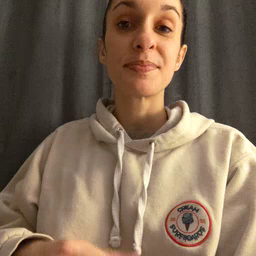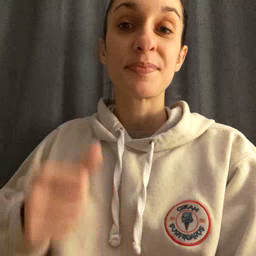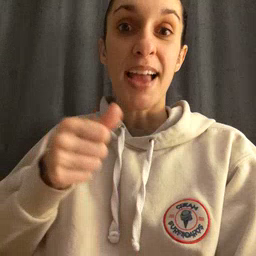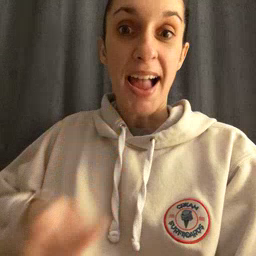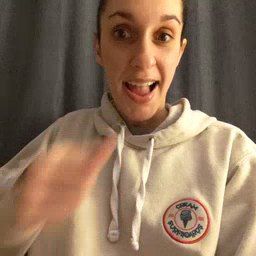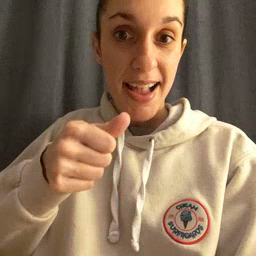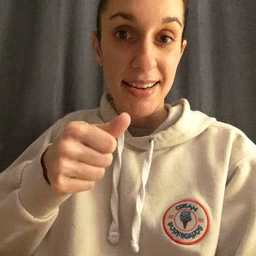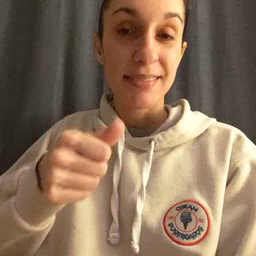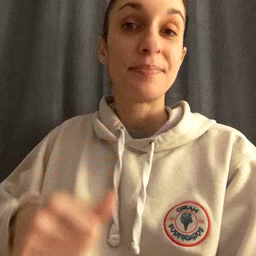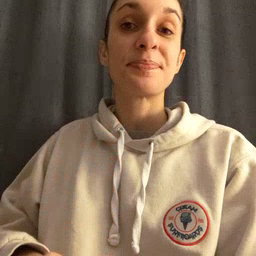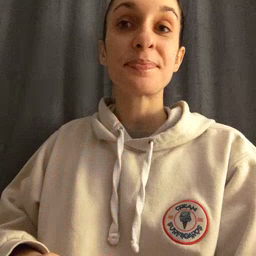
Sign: hide